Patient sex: M
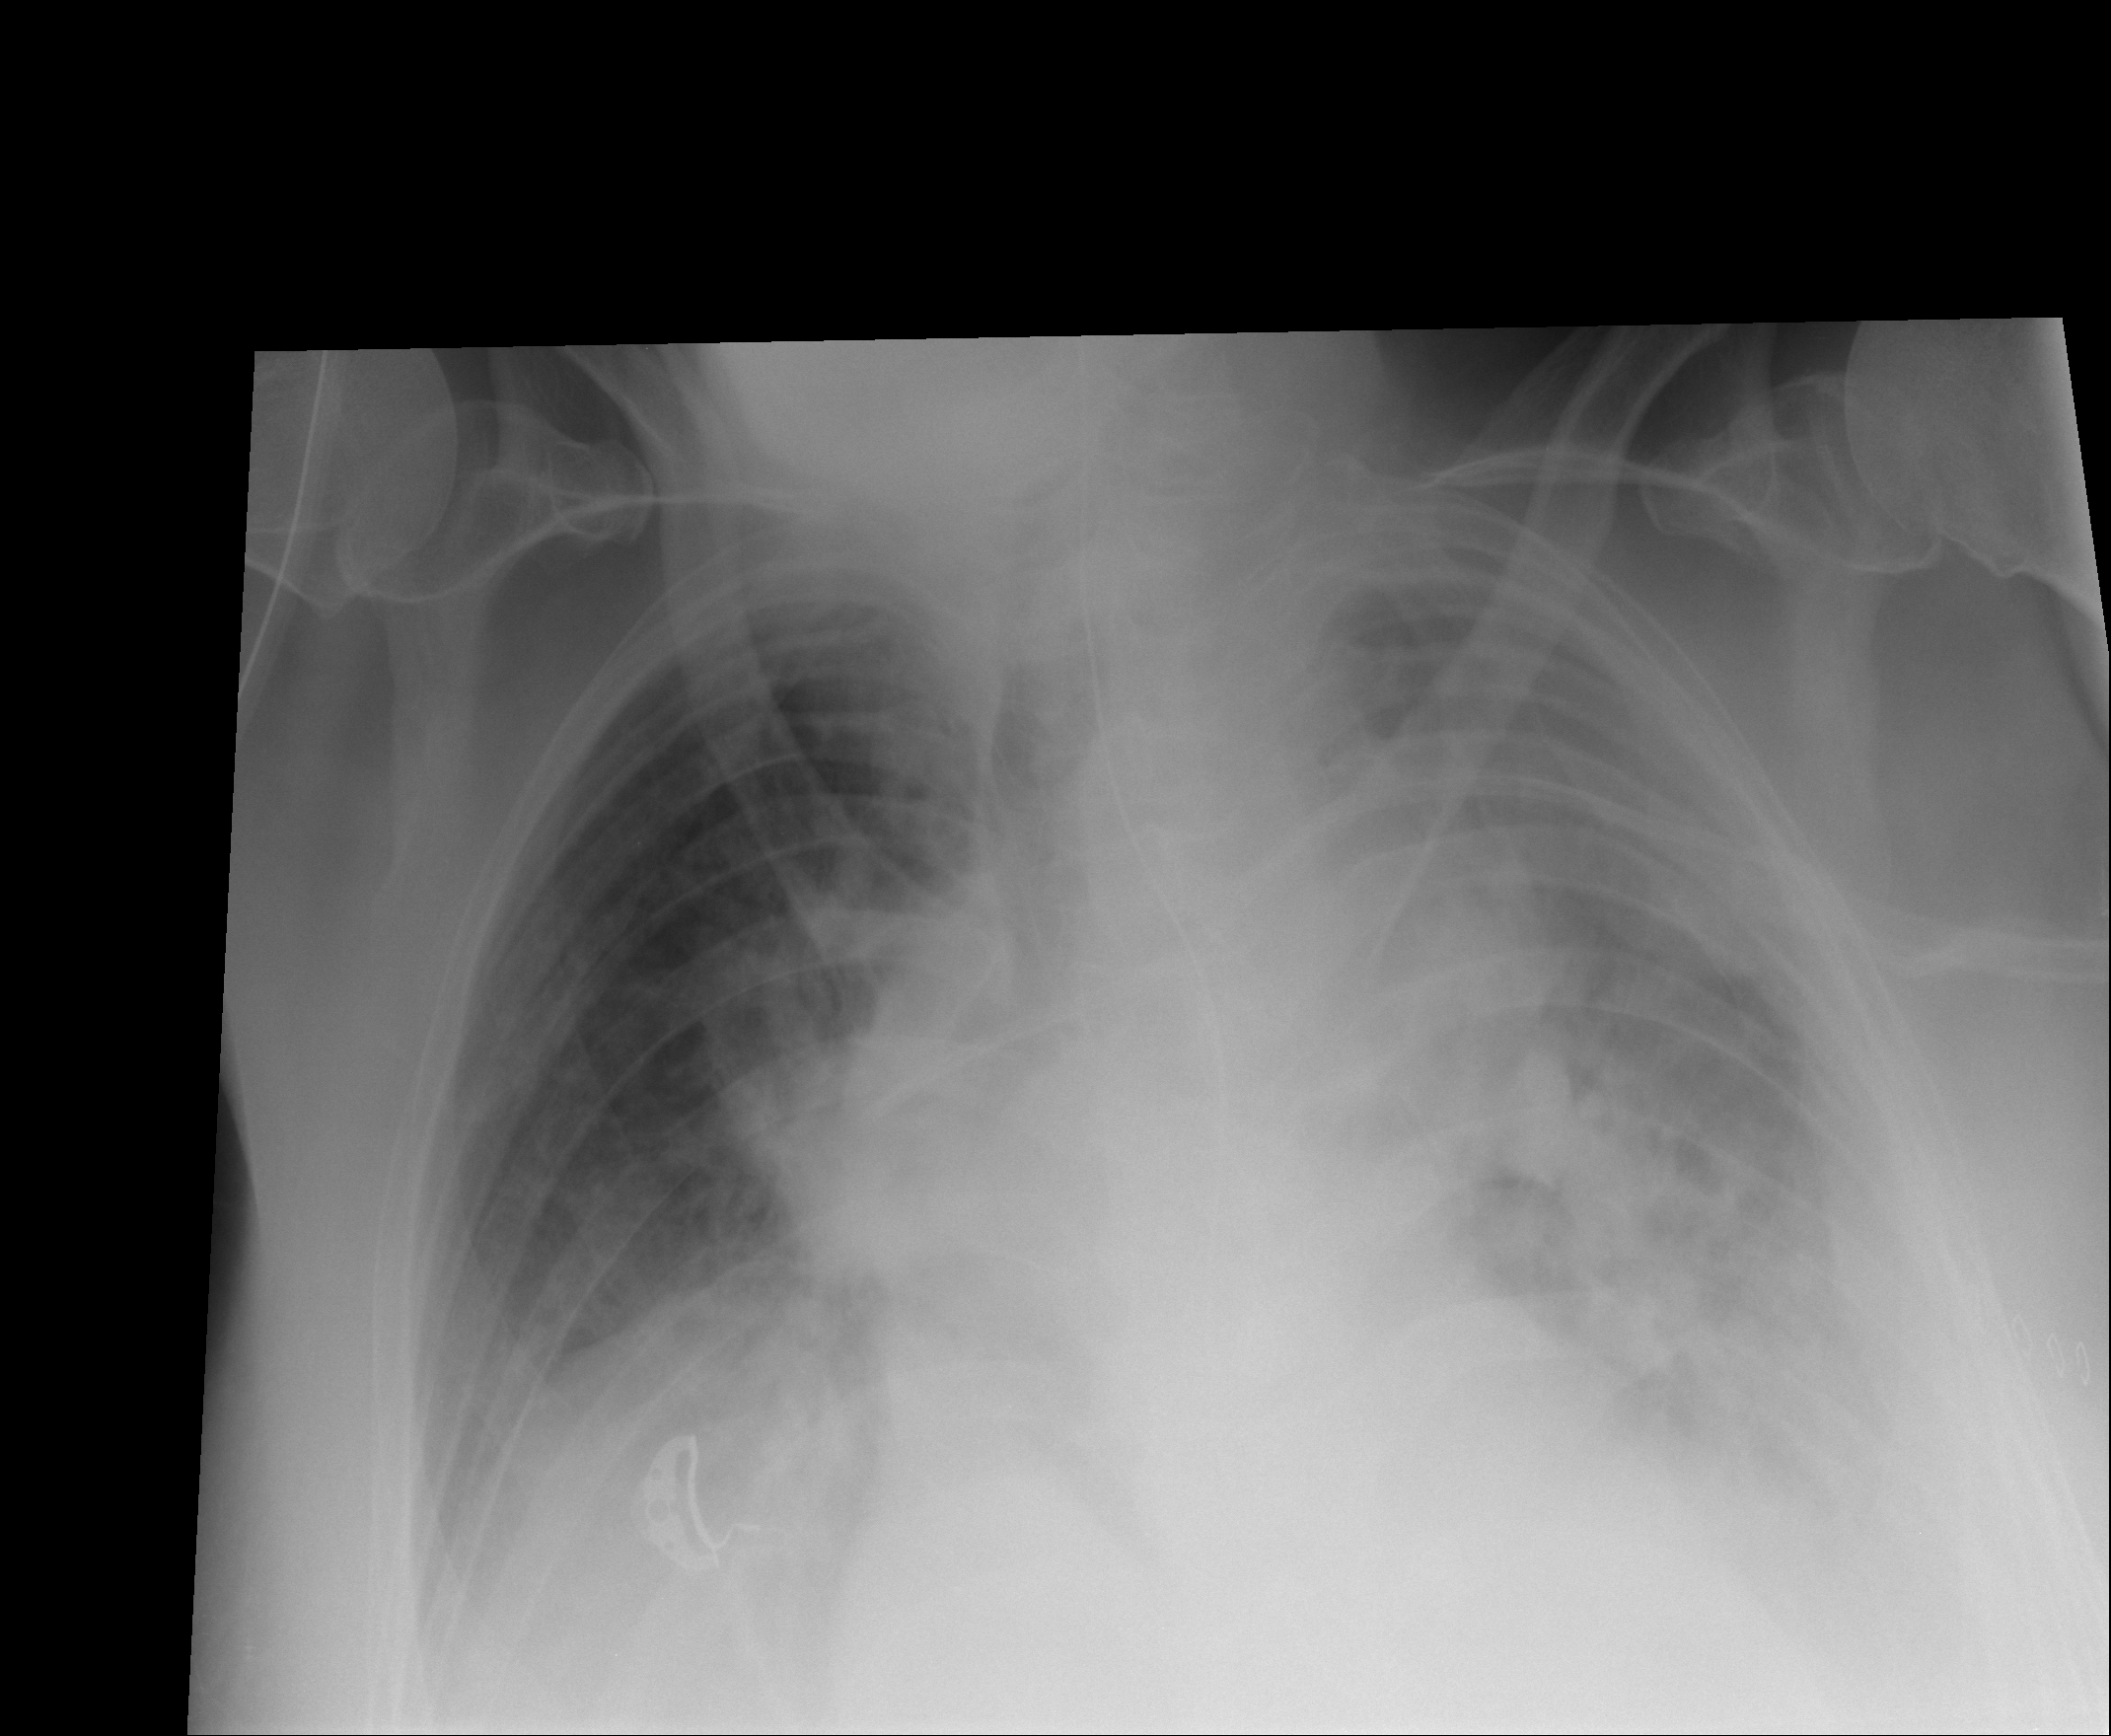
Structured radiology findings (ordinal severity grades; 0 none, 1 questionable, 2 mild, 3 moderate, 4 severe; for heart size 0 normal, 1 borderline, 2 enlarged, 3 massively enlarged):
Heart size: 2
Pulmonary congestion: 2
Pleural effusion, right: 2
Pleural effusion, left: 3
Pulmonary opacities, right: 2
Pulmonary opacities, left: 3
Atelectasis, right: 0
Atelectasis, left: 2